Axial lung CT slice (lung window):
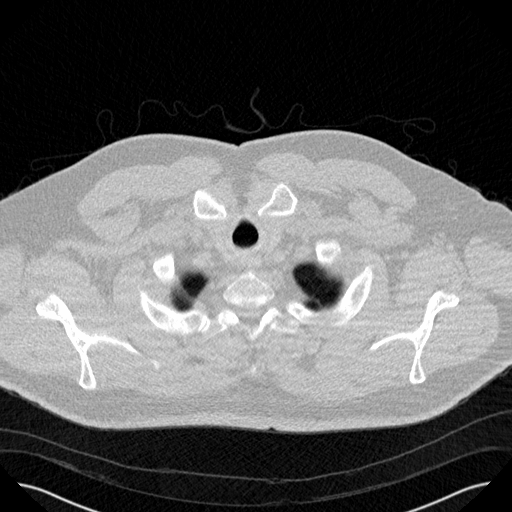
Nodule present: no